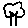
Label: tree